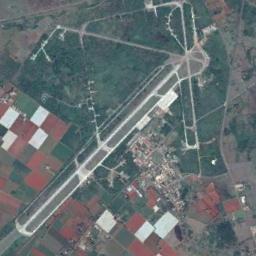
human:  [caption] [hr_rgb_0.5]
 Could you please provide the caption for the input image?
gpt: There is an airport in the middle of the field .

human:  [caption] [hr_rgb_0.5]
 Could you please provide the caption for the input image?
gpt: An airport with some staggered runways and open areas in the forest and the colorful farmland beside .

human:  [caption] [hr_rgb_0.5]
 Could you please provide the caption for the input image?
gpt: The lawn is divided into many rectangular areas by runways .

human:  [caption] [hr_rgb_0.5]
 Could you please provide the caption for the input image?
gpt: A complex airport with many runways and buildings is surrounded by a red, White and green farmland surrounded by several residential areas .

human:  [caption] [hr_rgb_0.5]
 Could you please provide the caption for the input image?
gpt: There are two parallel roads at the airport .